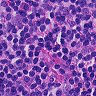
Metastatic tissue present: no